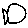
Label: fish